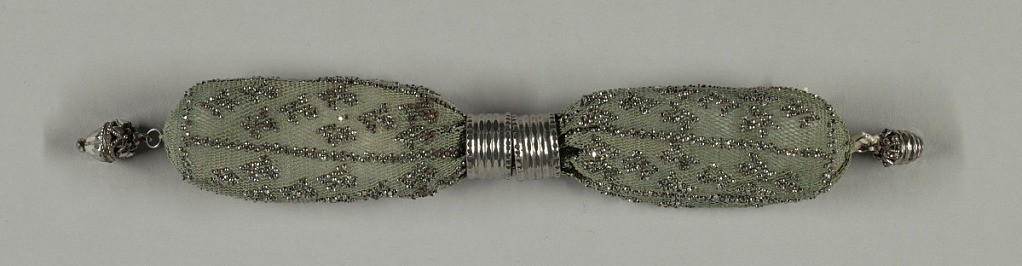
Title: Miser's purse
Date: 18th century
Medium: silk, steel Technique: knotted netting
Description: Green silk purse in knotted netting ornamented with cut steel beads in a pattern of narrow bars and small geometric repeats.  Two steel rings at side closing. A different acorn-shaped drop at each end.